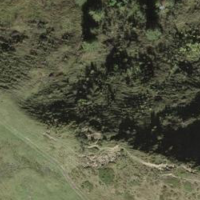
EUNIS habitat code: 25
Species observed at this site:
Gentianella campestris